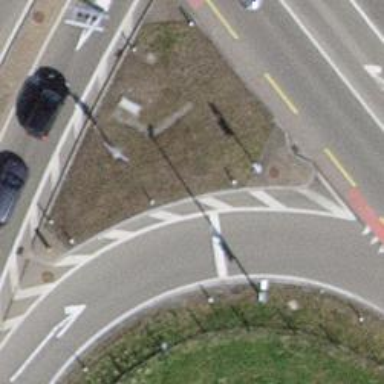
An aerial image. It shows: Road with traffic signals.